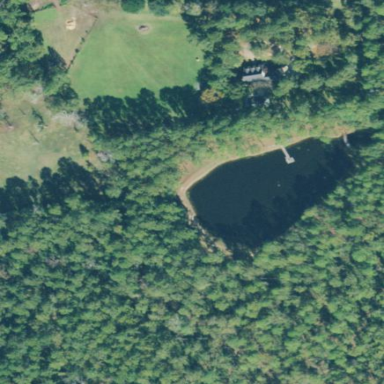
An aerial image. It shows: Pond with natural water.